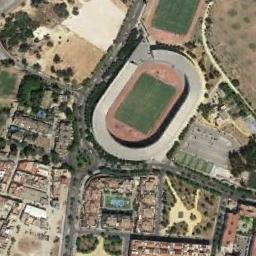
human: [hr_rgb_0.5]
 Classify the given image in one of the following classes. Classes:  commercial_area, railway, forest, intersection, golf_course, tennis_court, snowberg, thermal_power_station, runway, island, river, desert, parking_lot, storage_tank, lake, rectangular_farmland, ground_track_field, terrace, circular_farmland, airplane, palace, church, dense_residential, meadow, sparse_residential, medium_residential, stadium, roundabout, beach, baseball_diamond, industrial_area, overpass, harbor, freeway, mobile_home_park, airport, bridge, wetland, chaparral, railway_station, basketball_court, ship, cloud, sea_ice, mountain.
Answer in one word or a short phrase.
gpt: stadium